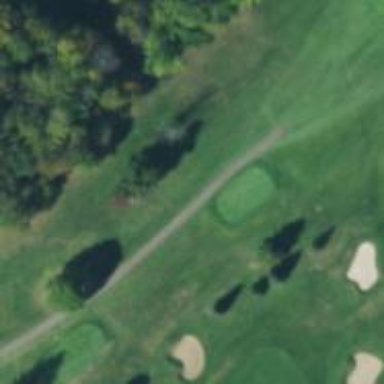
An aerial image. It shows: Golf course.